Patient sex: M
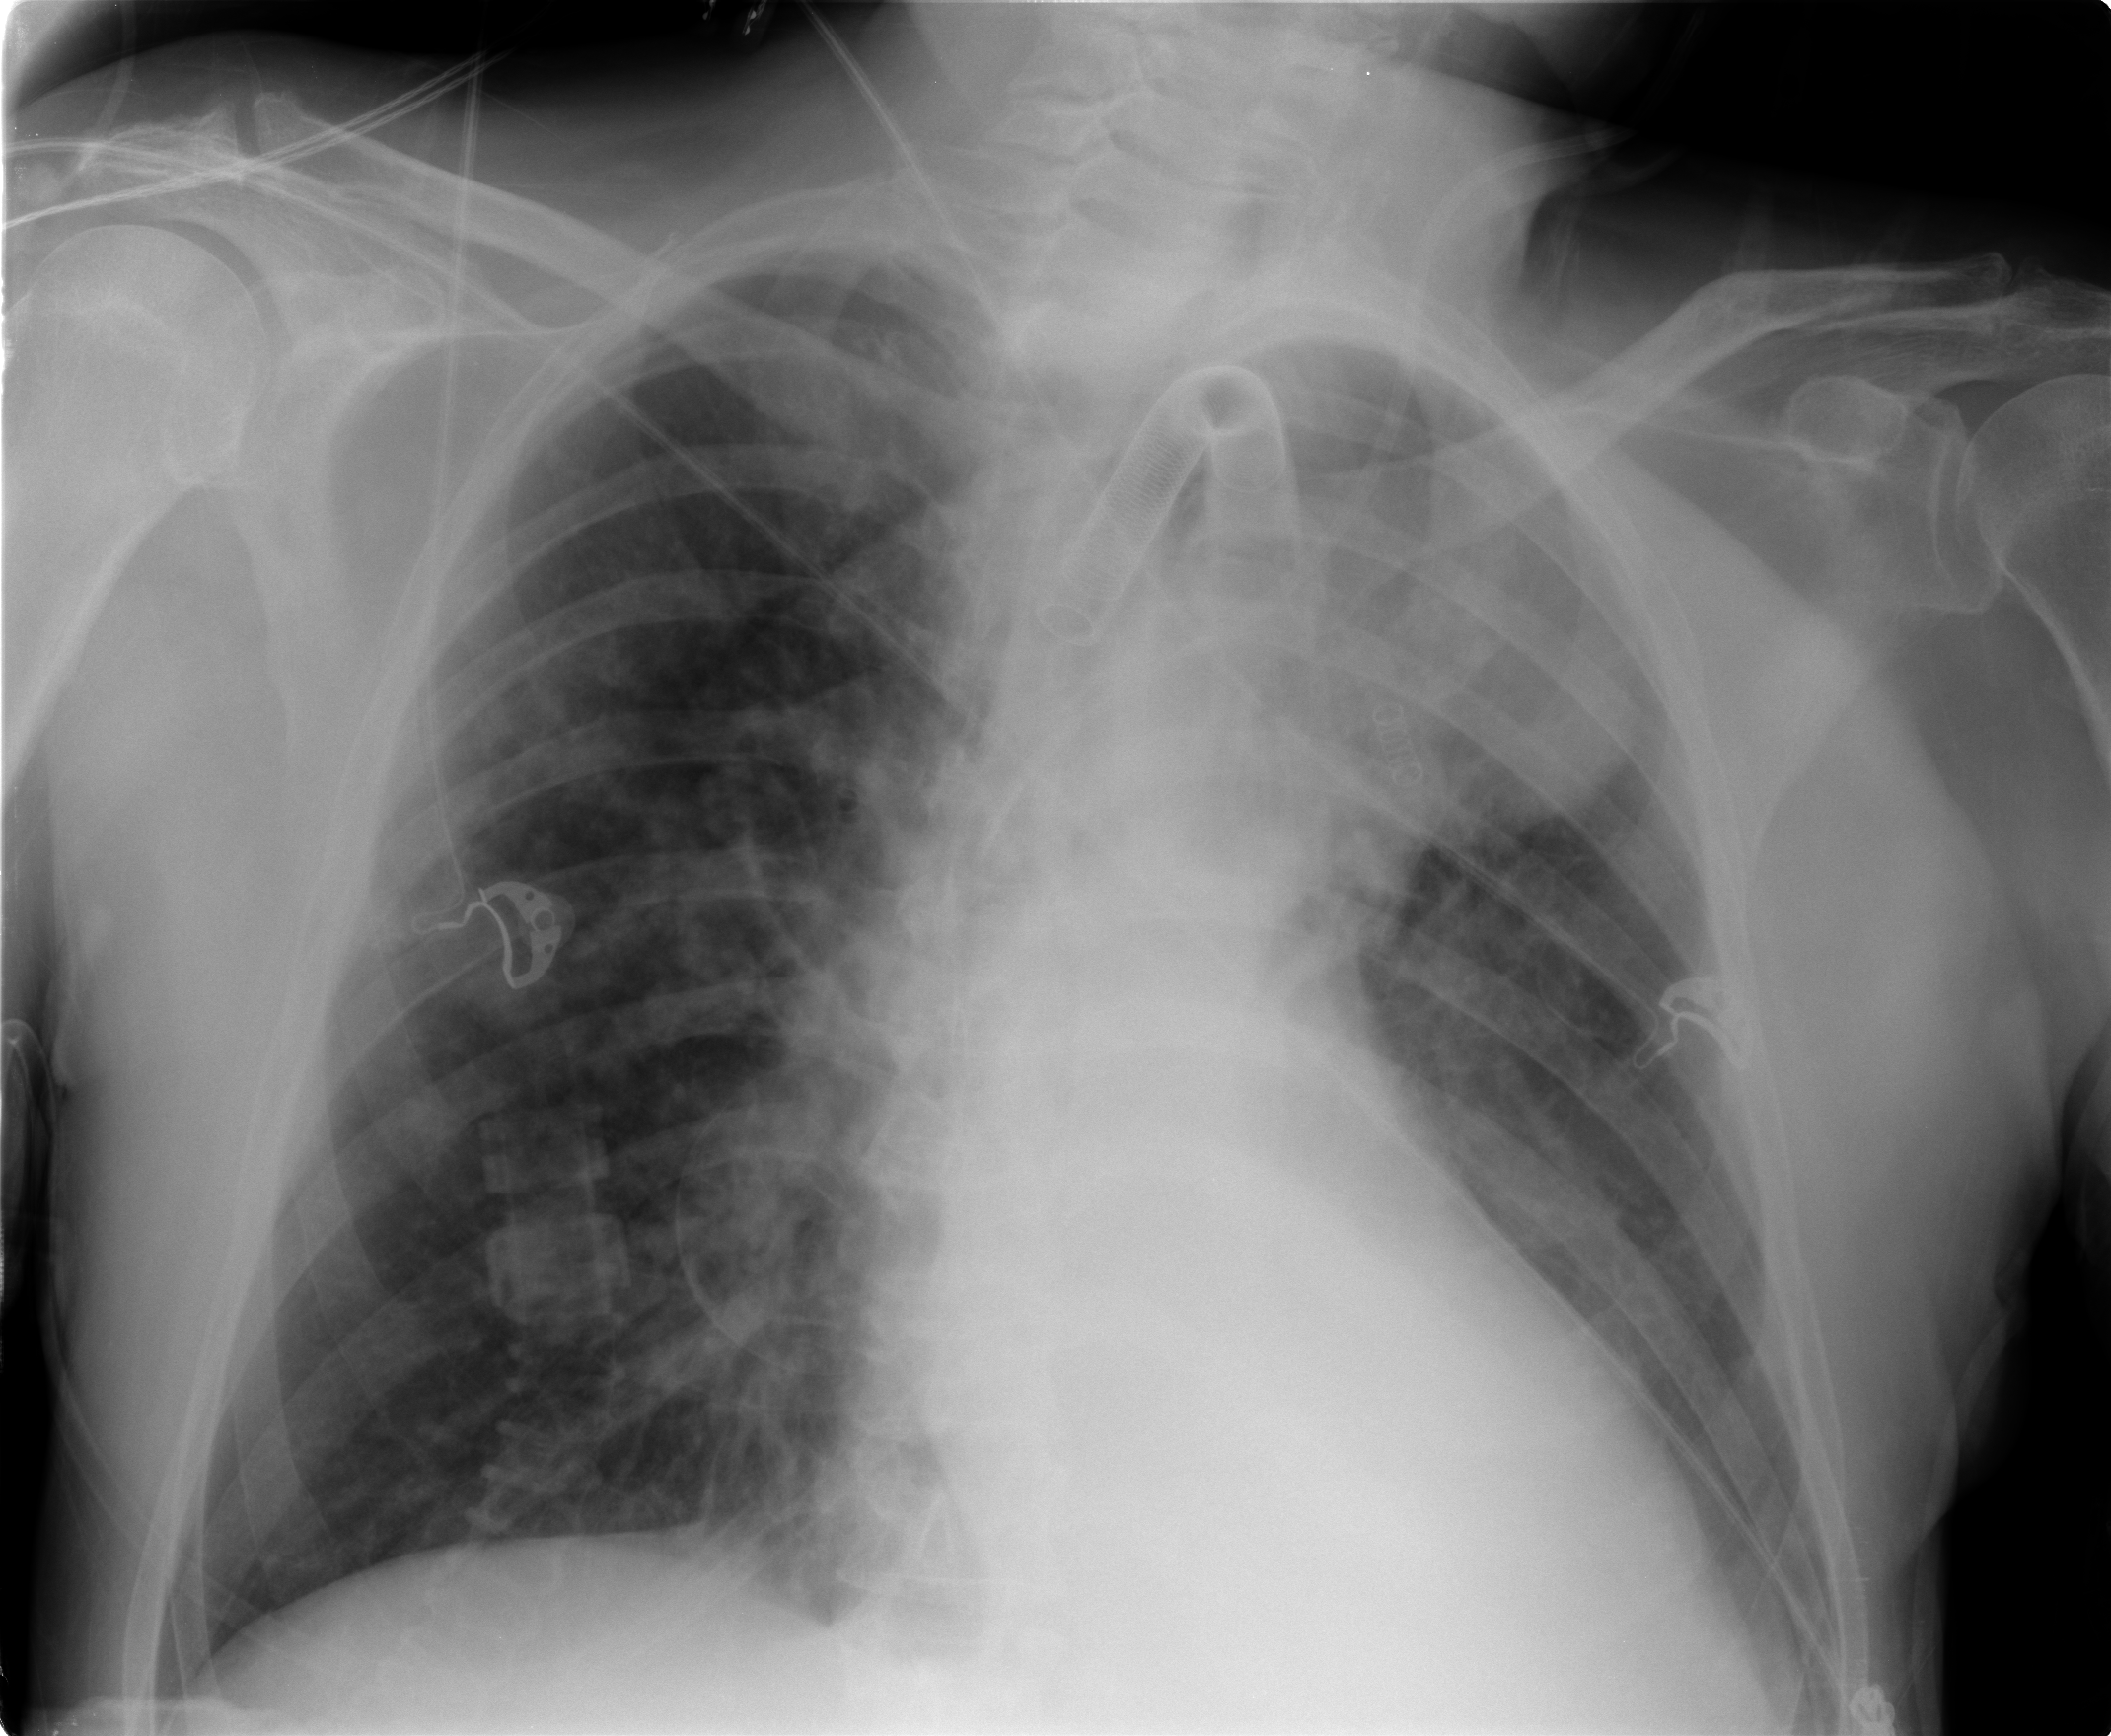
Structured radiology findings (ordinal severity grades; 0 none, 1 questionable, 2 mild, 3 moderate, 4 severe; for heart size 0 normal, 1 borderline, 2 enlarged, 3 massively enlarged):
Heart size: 1
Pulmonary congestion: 2
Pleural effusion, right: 0
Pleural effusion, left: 1
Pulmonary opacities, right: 0
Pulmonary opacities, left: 0
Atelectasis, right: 0
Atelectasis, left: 3